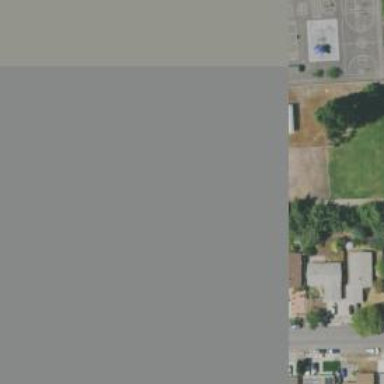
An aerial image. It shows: Asphalt schoolyard for leisure land.